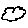
Label: cloud